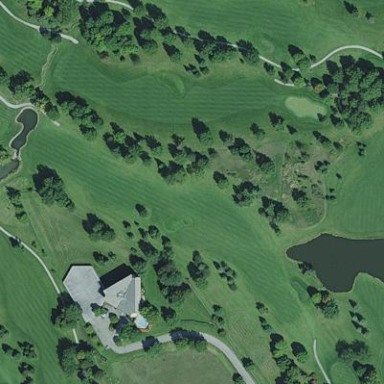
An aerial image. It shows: Golf course.